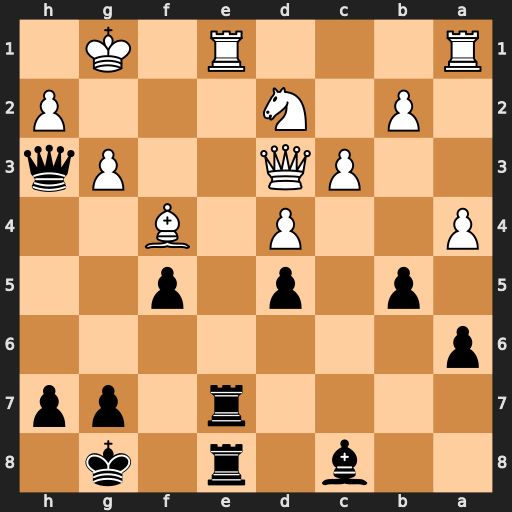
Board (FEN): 2b1r1k1/4r1pp/p7/1p1p1p2/P2P1B2/2PQ2Pq/1P1N3P/R3R1K1
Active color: b
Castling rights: -
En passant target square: -
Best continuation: Rxe1+ Rxe1 Rxe1+